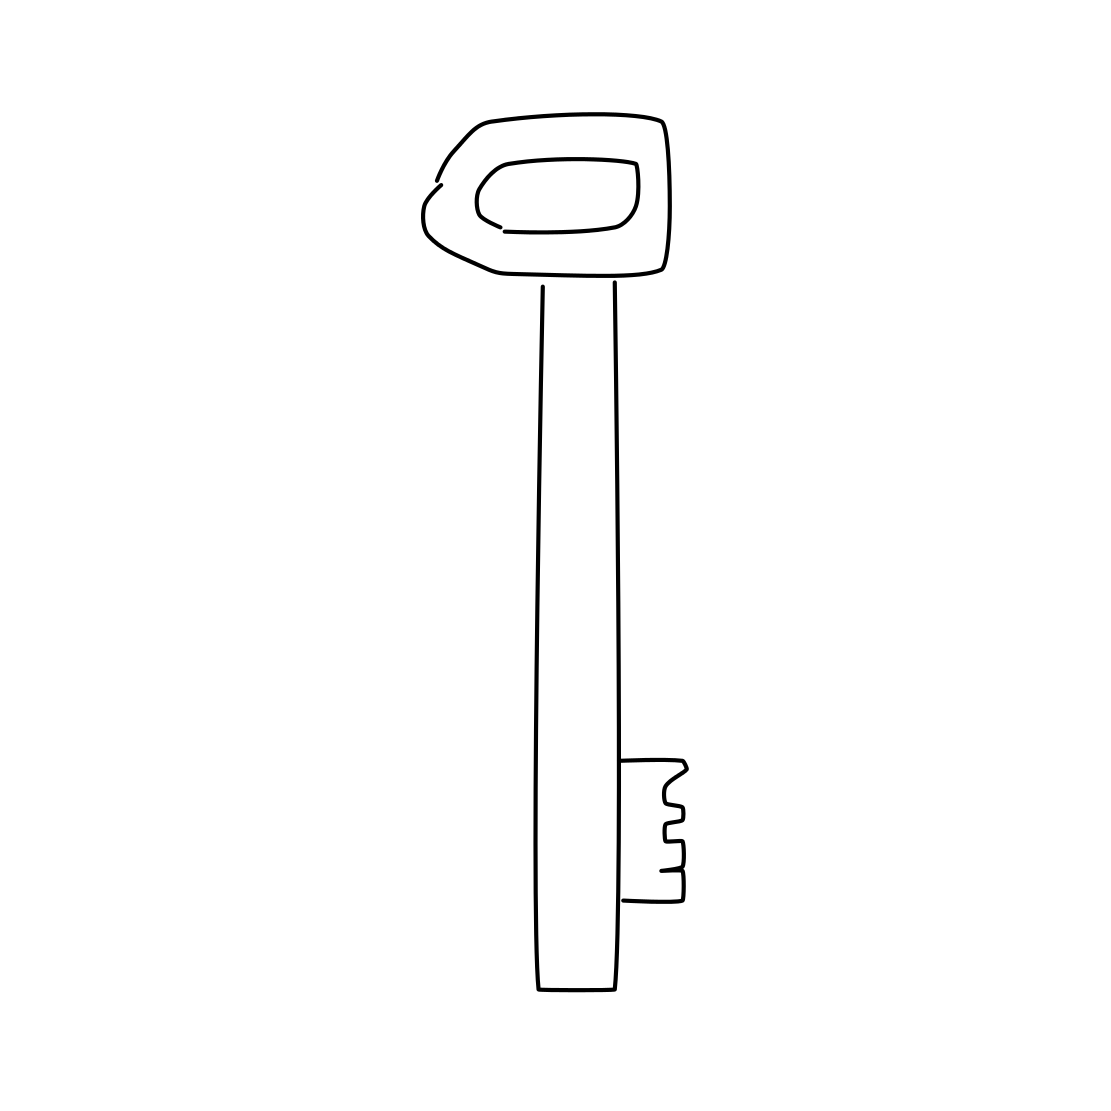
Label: key